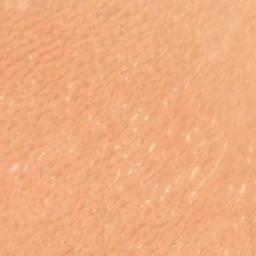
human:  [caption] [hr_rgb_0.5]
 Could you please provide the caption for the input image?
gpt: This is a yellow desert with wavy stripes .

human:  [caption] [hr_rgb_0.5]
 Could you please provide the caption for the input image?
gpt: There are many lines in the desert .

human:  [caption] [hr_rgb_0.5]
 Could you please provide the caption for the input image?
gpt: The desert has yellow sand and flat terrain .

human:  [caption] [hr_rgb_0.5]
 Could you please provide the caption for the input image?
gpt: The desert is full of yellow sand .

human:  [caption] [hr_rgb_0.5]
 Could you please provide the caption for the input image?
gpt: An orange desert covered with sand and some white rocks .